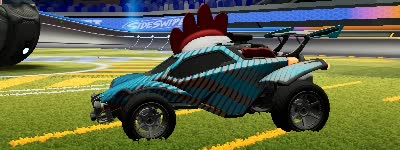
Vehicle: octane